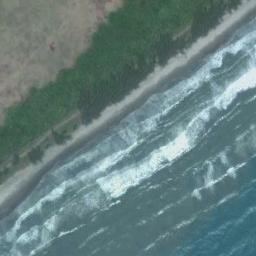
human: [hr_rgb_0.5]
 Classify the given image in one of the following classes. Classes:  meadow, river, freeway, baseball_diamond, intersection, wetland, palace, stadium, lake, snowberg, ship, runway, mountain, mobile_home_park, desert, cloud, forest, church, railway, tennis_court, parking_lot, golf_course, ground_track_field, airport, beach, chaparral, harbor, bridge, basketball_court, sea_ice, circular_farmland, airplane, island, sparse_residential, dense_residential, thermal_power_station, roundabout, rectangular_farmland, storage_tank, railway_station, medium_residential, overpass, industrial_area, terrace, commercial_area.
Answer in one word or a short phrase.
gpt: beach